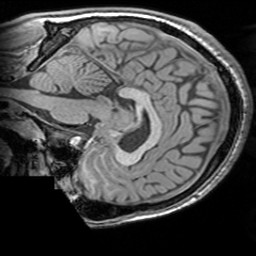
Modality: T1w
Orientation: sagittal
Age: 22
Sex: male
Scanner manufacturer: siemens
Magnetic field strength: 3 T
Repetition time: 1.63 s
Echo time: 0.00311 s